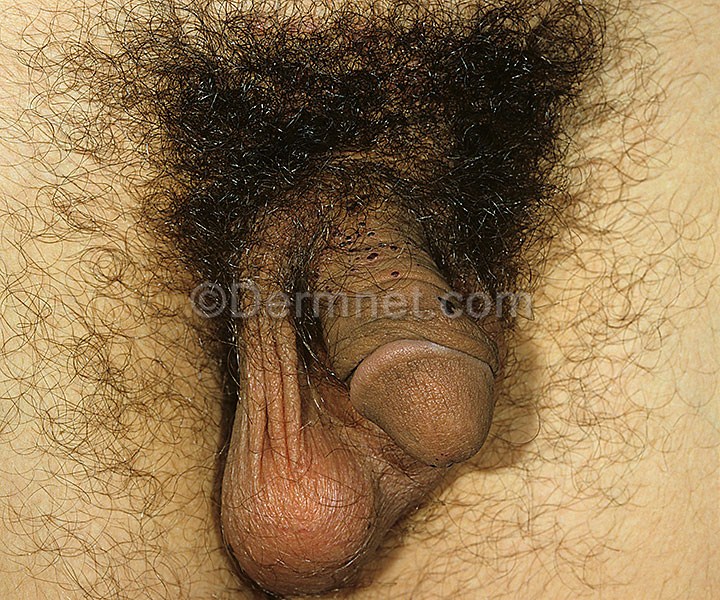
Disease: Herpes HPV and other STDs Photos